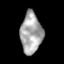
Tissue: skin
Cell type: Epithelial cells
Senescence score: 0.2269
Nuclear area (px): 859
Mean DAPI intensity: 168.711